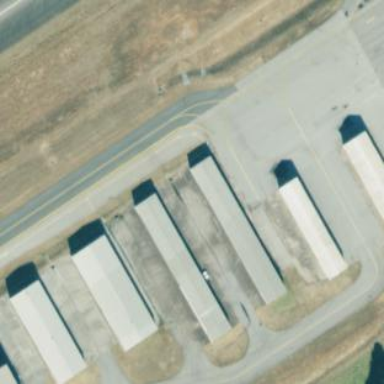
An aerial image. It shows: Hangar located at airport.